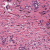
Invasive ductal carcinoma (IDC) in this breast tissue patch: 0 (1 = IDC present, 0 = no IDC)